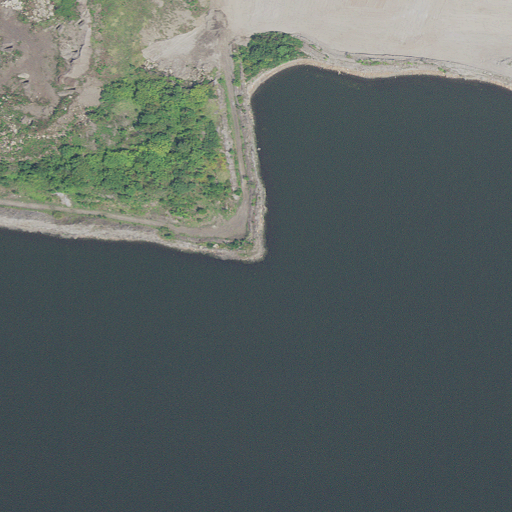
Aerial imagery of cape in Maryland named Sparrows Point containing open water, medium intensity development, high intensity development, and low intensity development